Question: Take a look at this picture:

you can see a post on my Facebook wall made from inside the Draw Something app. Marked with red ellipse is the link leading to Draw Something Facebook page. As far as i understand this link always shows app's name. What i wanna find out is how do i access such a link from inside my code? How can i specify this parameter to set there the link i need?
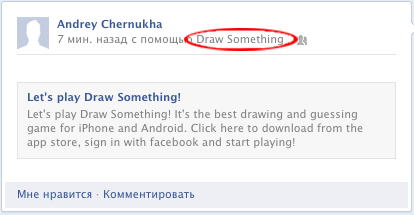
Answer: This is not done in your code, it's part of the Facebook API. When you go to developers.facebook.com to set up your app with Facebook the name you give them will be the one displayed and the URL for that link will be your app's page.
*That said, I don't know if Facebook allows you to customize this but my guess would be that they don't.